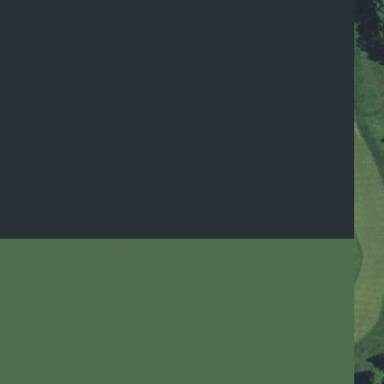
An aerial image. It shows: Golf fairway surrounded by grass.